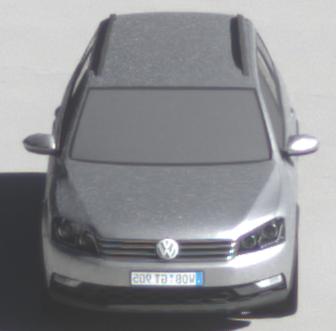
Make: VW
Model: Passat Alltrack 1.8 TSI
Detailed model: Passat (B7) Alltrack
Model produced from: 2012/03
Model produced until: 2013/06
Doors: 5
Color: white
Road condition: dry road
Daytime: morning or afternoon
Contrast: high contrast